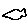
Label: fish